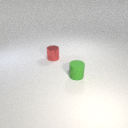
small green rubber cylinder in front of small red metal cylinder